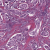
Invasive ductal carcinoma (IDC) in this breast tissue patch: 1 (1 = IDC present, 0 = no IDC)